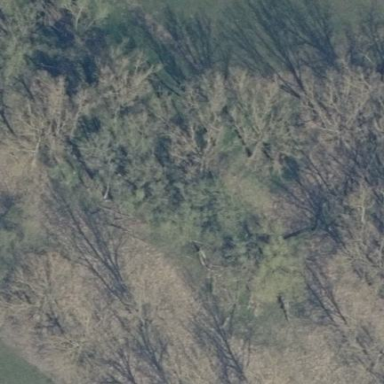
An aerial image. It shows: Forest area.